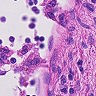
Metastatic tissue present: no